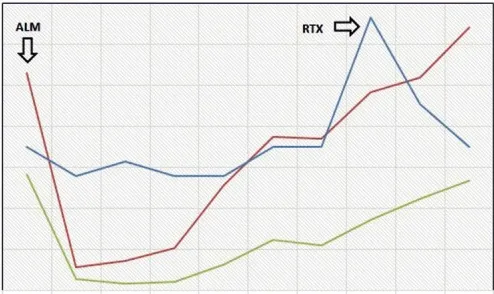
Acute kidney injury (AKI) in the setting of immune reconstitution following treatment with alemtuzumab (ALM). Trajectories of serum creatinine, T-helper (CD4+ CD8+), and T-cell CD4+ counts in relation with drug administration are shown. Rituximab (RTX) was administered during the present admission, and resolution of AKI was seen afterward. High CD8+/CD4+ ratio was noticed throughout the patient's clinical course.
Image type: pathology (masson_trichrome)